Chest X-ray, PA view. Patient: 66 years old, sex M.
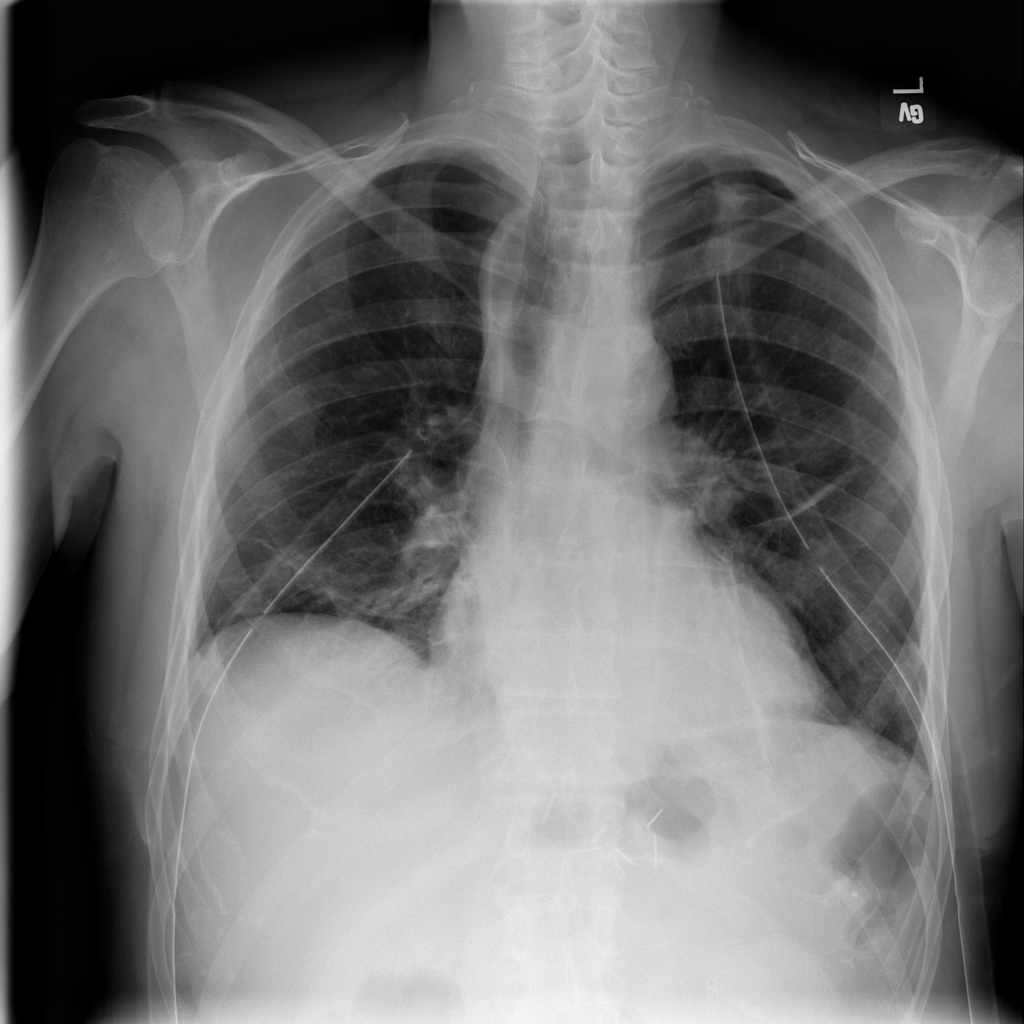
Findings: Atelectasis, Infiltration, Pneumothorax